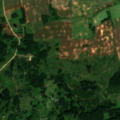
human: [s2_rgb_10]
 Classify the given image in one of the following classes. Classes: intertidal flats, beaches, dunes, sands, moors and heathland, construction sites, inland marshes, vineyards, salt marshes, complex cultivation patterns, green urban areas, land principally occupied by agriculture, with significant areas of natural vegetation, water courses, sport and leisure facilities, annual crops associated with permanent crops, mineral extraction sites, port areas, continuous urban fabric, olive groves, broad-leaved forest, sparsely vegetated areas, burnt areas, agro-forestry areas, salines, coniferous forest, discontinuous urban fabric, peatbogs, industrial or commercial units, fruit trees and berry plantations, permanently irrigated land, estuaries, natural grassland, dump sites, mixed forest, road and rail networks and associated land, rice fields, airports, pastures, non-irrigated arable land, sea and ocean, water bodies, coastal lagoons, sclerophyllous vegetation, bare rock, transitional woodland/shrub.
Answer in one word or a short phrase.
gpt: non-irrigated arable land, pastures, complex cultivation patterns, land principally occupied by agriculture, with significant areas of natural vegetation, mixed forest